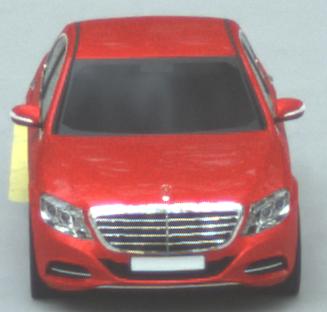
Make: Mercedes-Benz
Model: S 400 HYBRID
Detailed model: S-Class (222) Limousine
Model produced from: 2013/05
Model produced until: 2015/04
Doors: 4
Color: red
Road condition: dry road
Daytime: morning or afternoon
Contrast: low contrast